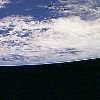
Label: cloud